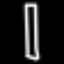
Label: pencil